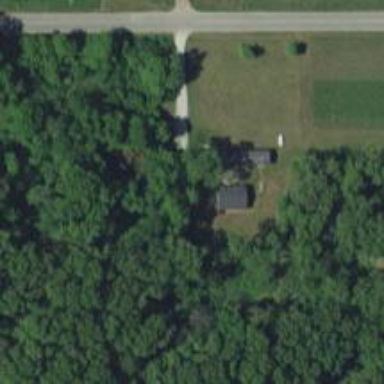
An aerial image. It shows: Driveway leading to service road.